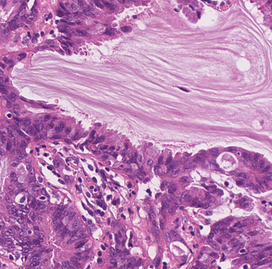
Tumor epithelial tissue: yes
Tumor-associated stroma tissue: yes
Normal tissue: no